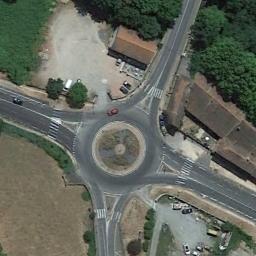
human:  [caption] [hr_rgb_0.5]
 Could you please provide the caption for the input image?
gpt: There are several vehicles on the road at the roundabout of four roads  There are several buildings and some trees and a large lawn around the roundabout  Many cars are parked in the open space beside the roundabout .

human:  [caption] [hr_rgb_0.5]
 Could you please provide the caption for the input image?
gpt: There are many trees beside the roundabout .

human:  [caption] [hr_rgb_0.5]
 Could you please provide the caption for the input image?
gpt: The roundabout connects four roads and one of the roads is flanked by some houses and trees .

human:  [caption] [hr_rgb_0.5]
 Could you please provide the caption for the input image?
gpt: The roundabout is next to buildings and trees .

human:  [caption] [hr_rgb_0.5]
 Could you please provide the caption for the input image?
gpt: There are some green trees and buildings near the roundabout .